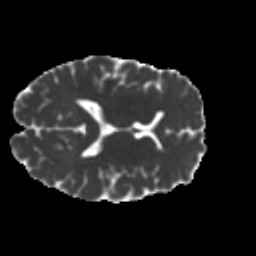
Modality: MD
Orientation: axial
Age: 30
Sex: female
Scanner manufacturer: ge
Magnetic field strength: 3 T
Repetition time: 7.8 s
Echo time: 0.061 s